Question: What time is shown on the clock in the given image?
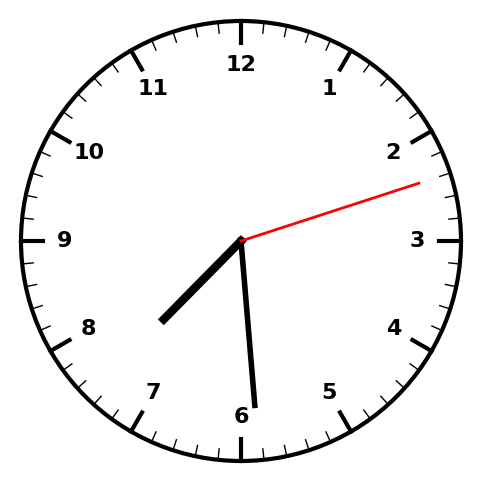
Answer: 07:29:12